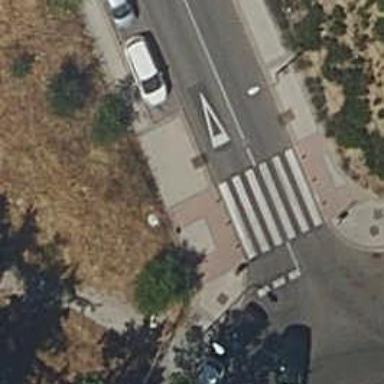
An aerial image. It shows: Uncontrolled road crossing.